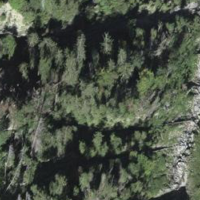
EUNIS habitat code: 44
Species observed at this site:
Epipactis atrorubens